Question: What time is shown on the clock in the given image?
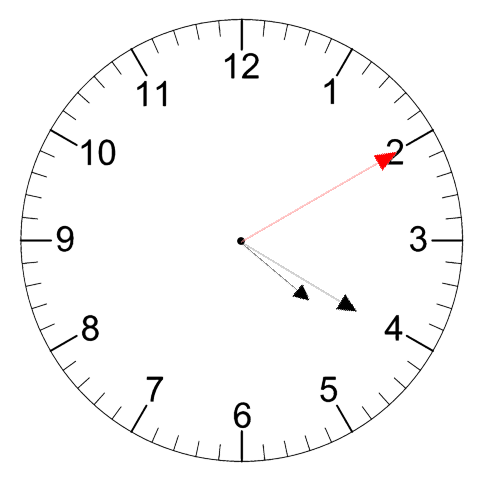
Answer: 04:20:10